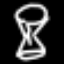
Label: hourglass